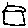
Label: house